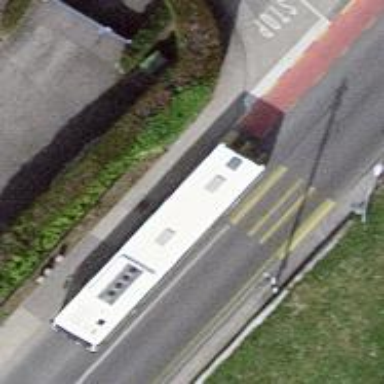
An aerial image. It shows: Zebra crossing for pedestrians.